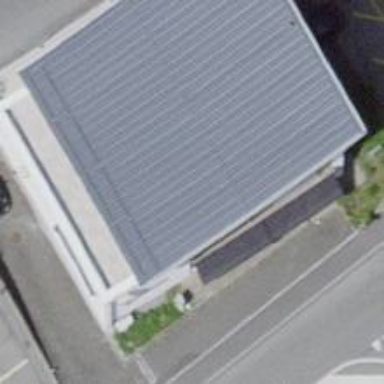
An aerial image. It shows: Building that houses veterinary clinic.